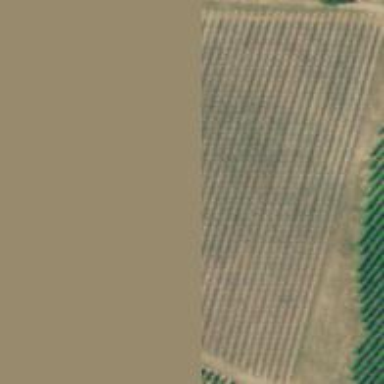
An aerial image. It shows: Beautiful vineyard in the countryside.